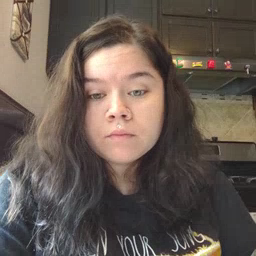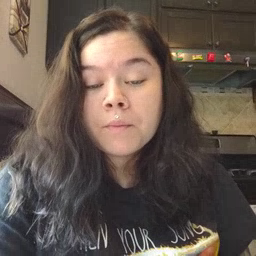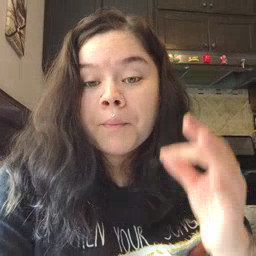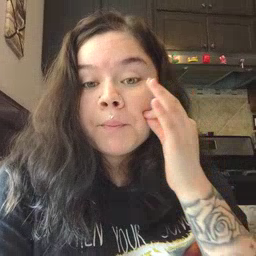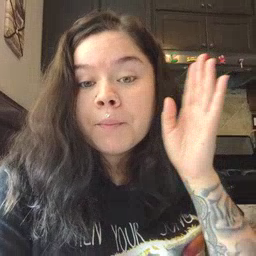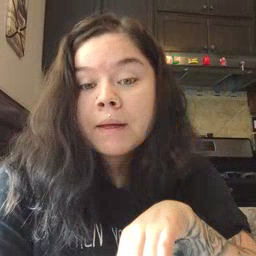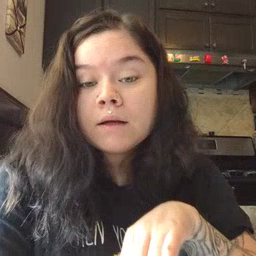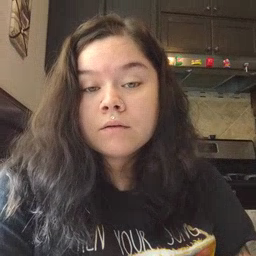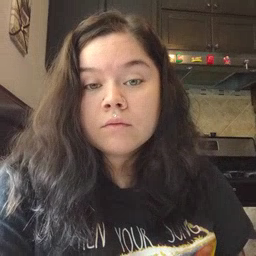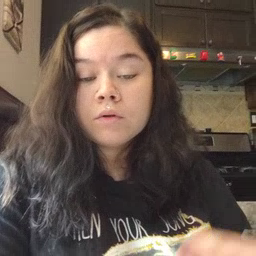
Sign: bee